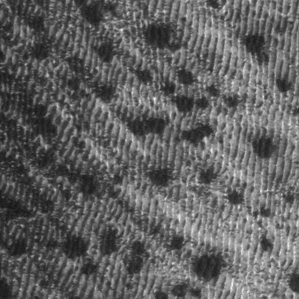
Label: frost